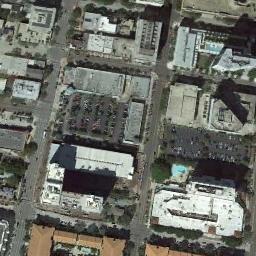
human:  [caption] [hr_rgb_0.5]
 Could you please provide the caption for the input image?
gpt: There is only one tall building in the picture .

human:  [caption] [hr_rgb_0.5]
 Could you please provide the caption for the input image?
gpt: In a business district there are several tall buildings of different shapes and several roads with many cars  There are many cars in the open space beside the road .

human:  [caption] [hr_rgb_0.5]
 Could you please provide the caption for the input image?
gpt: The commercial area is near a parking lot .

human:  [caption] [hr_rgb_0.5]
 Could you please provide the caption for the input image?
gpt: A commercial area has some buildings of different heights and some roads go through the commercial area and some parking lots are also in the commercial area .

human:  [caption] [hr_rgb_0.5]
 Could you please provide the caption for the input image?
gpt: There are two buildings with white roofs on a commercial area .